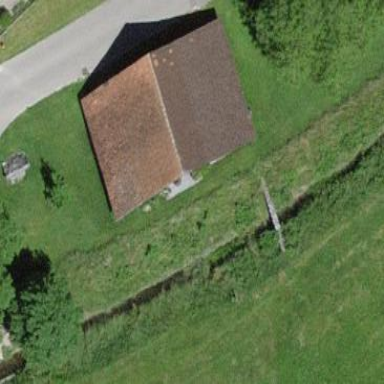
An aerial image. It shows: Rural barn.